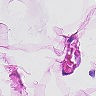
Metastatic tissue present: no